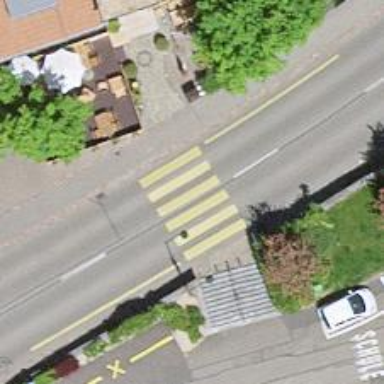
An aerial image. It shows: Uncontrolled zebra crossing on the road.